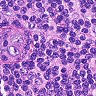
Metastatic tissue present: no